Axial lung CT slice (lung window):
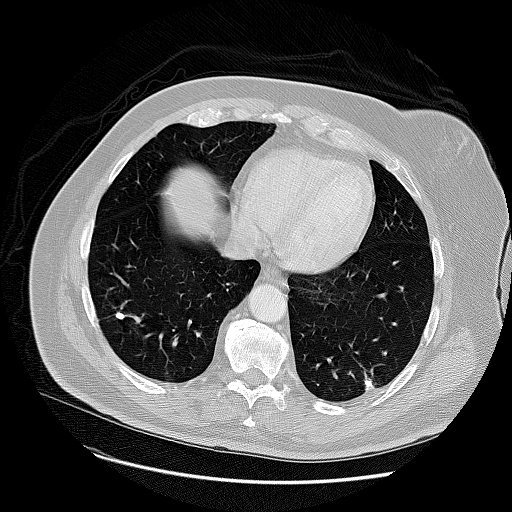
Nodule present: yes
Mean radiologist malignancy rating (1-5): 1.5